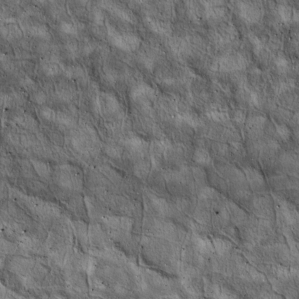
Label: non_frost